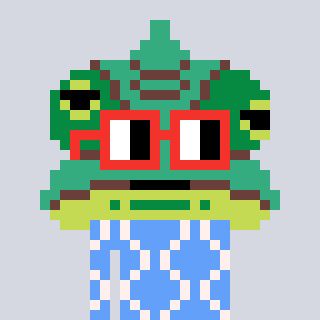
a pixel art character with square red glasses, a chameleon-shaped head and a blue-colored body on a cool background